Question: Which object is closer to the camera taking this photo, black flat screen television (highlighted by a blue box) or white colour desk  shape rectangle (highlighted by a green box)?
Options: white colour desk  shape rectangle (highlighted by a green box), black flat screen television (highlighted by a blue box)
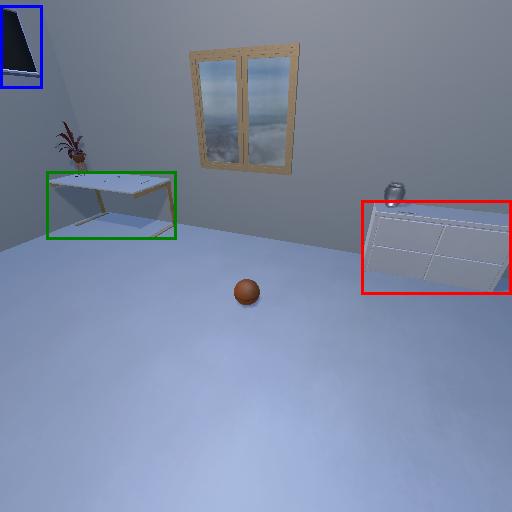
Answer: white colour desk  shape rectangle (highlighted by a green box)